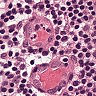
Metastatic tissue present: no